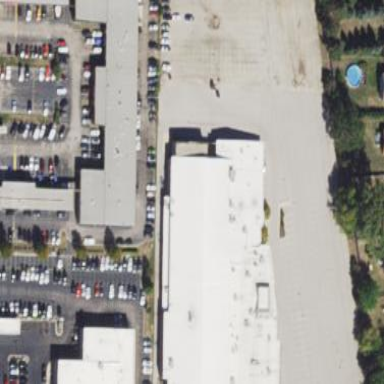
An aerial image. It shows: Retail building with bowling alley.